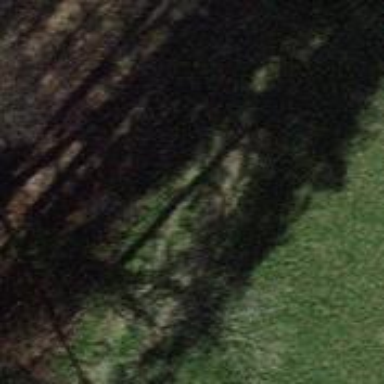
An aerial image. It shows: Grassy path.